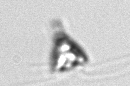
Label: Pyramimonas_longicauda